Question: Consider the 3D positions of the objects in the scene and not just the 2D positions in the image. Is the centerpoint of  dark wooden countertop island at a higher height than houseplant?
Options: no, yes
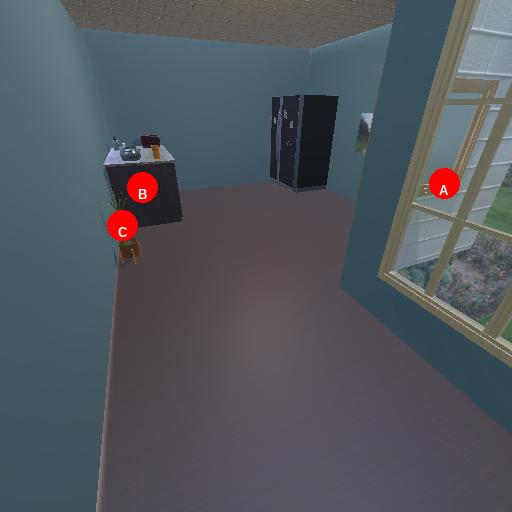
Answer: no